Question:
To fill Authentication Pop-up, I want get server name displayed in the Authentication Pop-up. So that I can determine which user name and password I have to use. Please guide how to get Highlighted text in the attached image.
I tried with below statements but it did not work.
ControlGetText ( "Authentication Required", "", "[INSTANCE:1]")
WinGetText ( "Authentication Required")
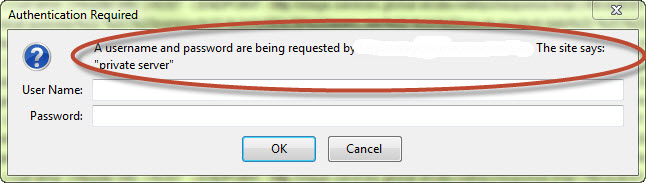
Answer: You can NOT auth with this window. But you can auth without getting this window. Try change URL to:
<URL>
if this will not help, you need to create separated profile in browser, pass authentification on this server and remember password and use this profile in selenium.